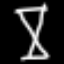
Label: hourglass